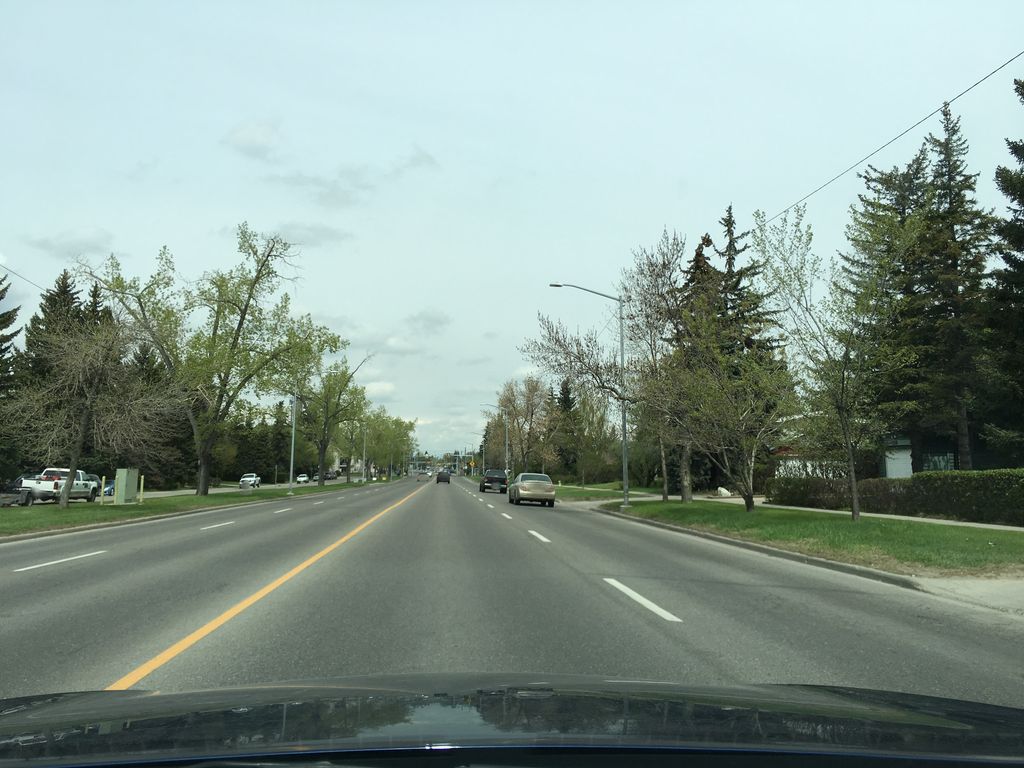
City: calgary